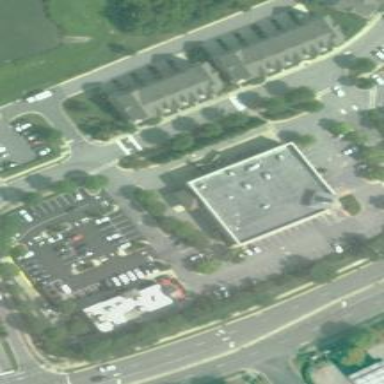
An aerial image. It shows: Retail building.